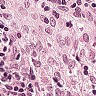
Metastatic tissue present: no